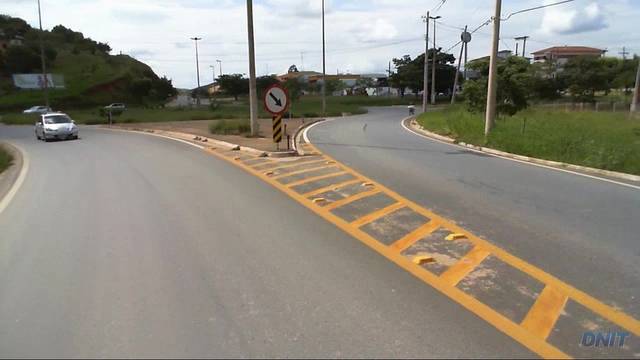
Region: Brazil
Coordinates: -18.836, -41.964